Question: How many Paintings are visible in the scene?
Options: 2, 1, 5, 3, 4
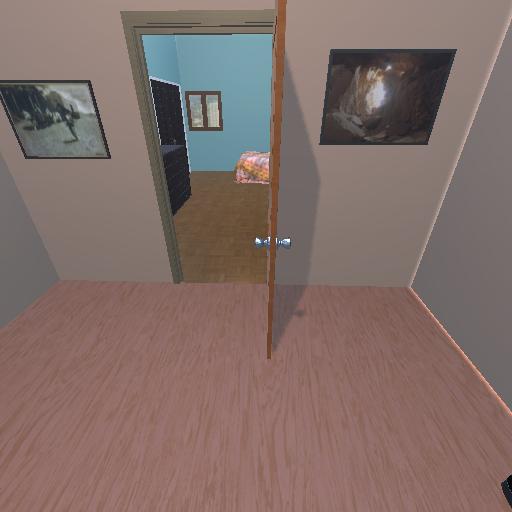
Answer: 2